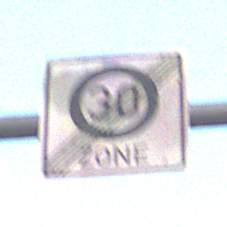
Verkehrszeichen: EndeZone30
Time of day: SunriseSunset
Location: Outdoor (Nature)
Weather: Clear
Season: NotSpecified
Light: Natural